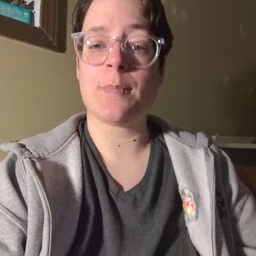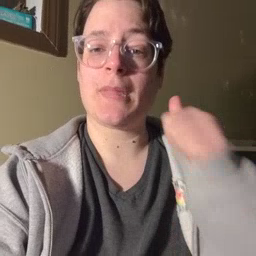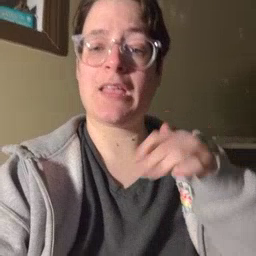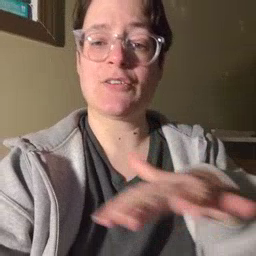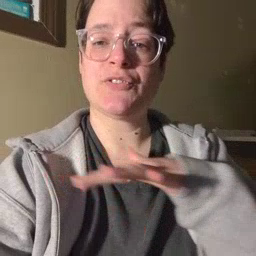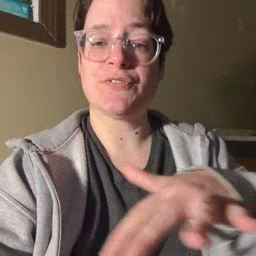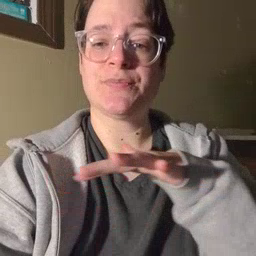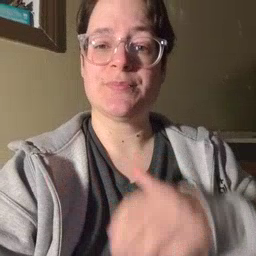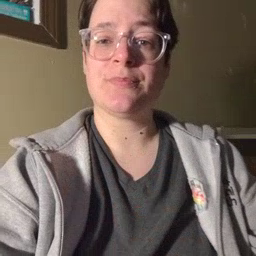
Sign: backyard